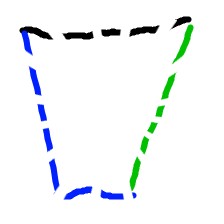
Shape: trapezoid